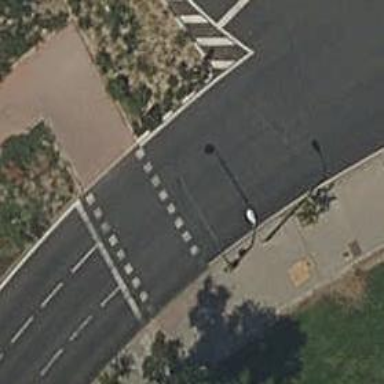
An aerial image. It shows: Road crossing with traffic signals.